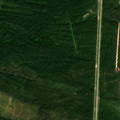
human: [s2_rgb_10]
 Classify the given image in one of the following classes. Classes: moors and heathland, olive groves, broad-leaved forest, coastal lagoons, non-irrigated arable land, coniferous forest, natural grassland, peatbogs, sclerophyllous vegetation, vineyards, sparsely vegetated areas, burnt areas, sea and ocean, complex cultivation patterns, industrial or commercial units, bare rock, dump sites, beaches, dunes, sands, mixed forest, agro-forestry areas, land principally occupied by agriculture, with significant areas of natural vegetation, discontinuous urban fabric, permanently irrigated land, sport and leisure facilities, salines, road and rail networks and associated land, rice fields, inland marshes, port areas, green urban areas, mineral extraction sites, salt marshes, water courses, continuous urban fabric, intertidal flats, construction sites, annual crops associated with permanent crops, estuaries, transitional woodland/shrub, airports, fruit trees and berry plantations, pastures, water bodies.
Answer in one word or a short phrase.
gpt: coniferous forest, mixed forest